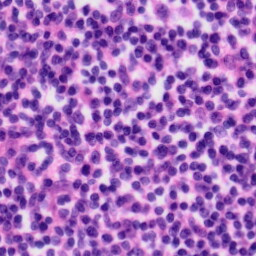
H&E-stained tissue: Tonsil